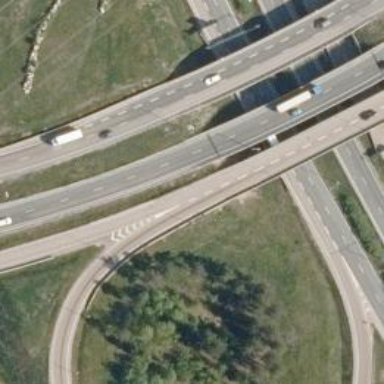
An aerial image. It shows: Asphalt road designated as trunk highway.